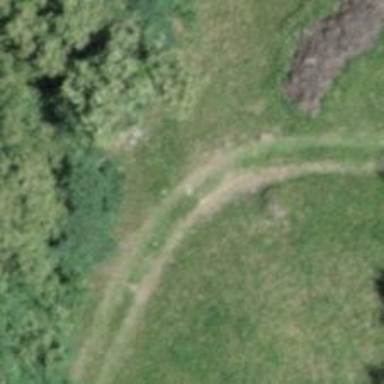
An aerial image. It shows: Track road with grade4 tracktype.